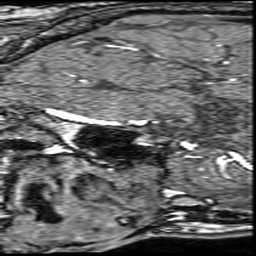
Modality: angio
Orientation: sagittal
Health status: ill
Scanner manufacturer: philips
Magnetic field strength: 3 T
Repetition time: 0.01824 s
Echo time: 0.003369 s